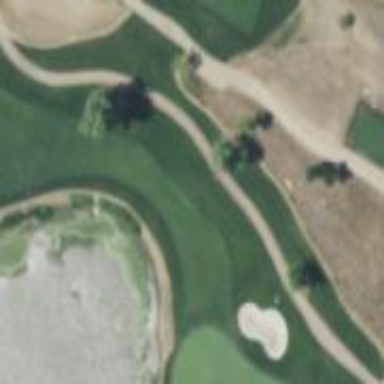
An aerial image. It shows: Area with grass used as rough in golf course.